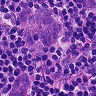
Metastatic tissue present: yes